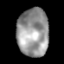
Tissue: lung
Cell type: Endothelial cells
Senescence score: 0.2106
Nuclear area (px): 1489
Mean DAPI intensity: 150.981